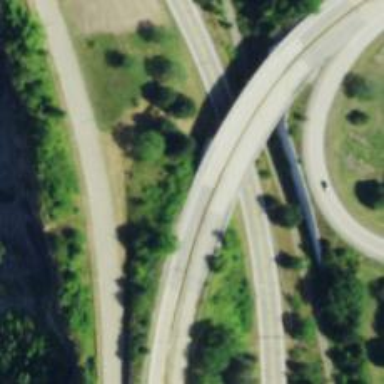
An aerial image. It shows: Secondary link road with bridge.